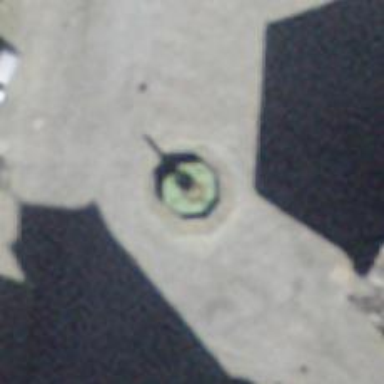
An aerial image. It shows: Fountain.